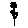
Label: flower